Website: home-depot
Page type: customer-info-address
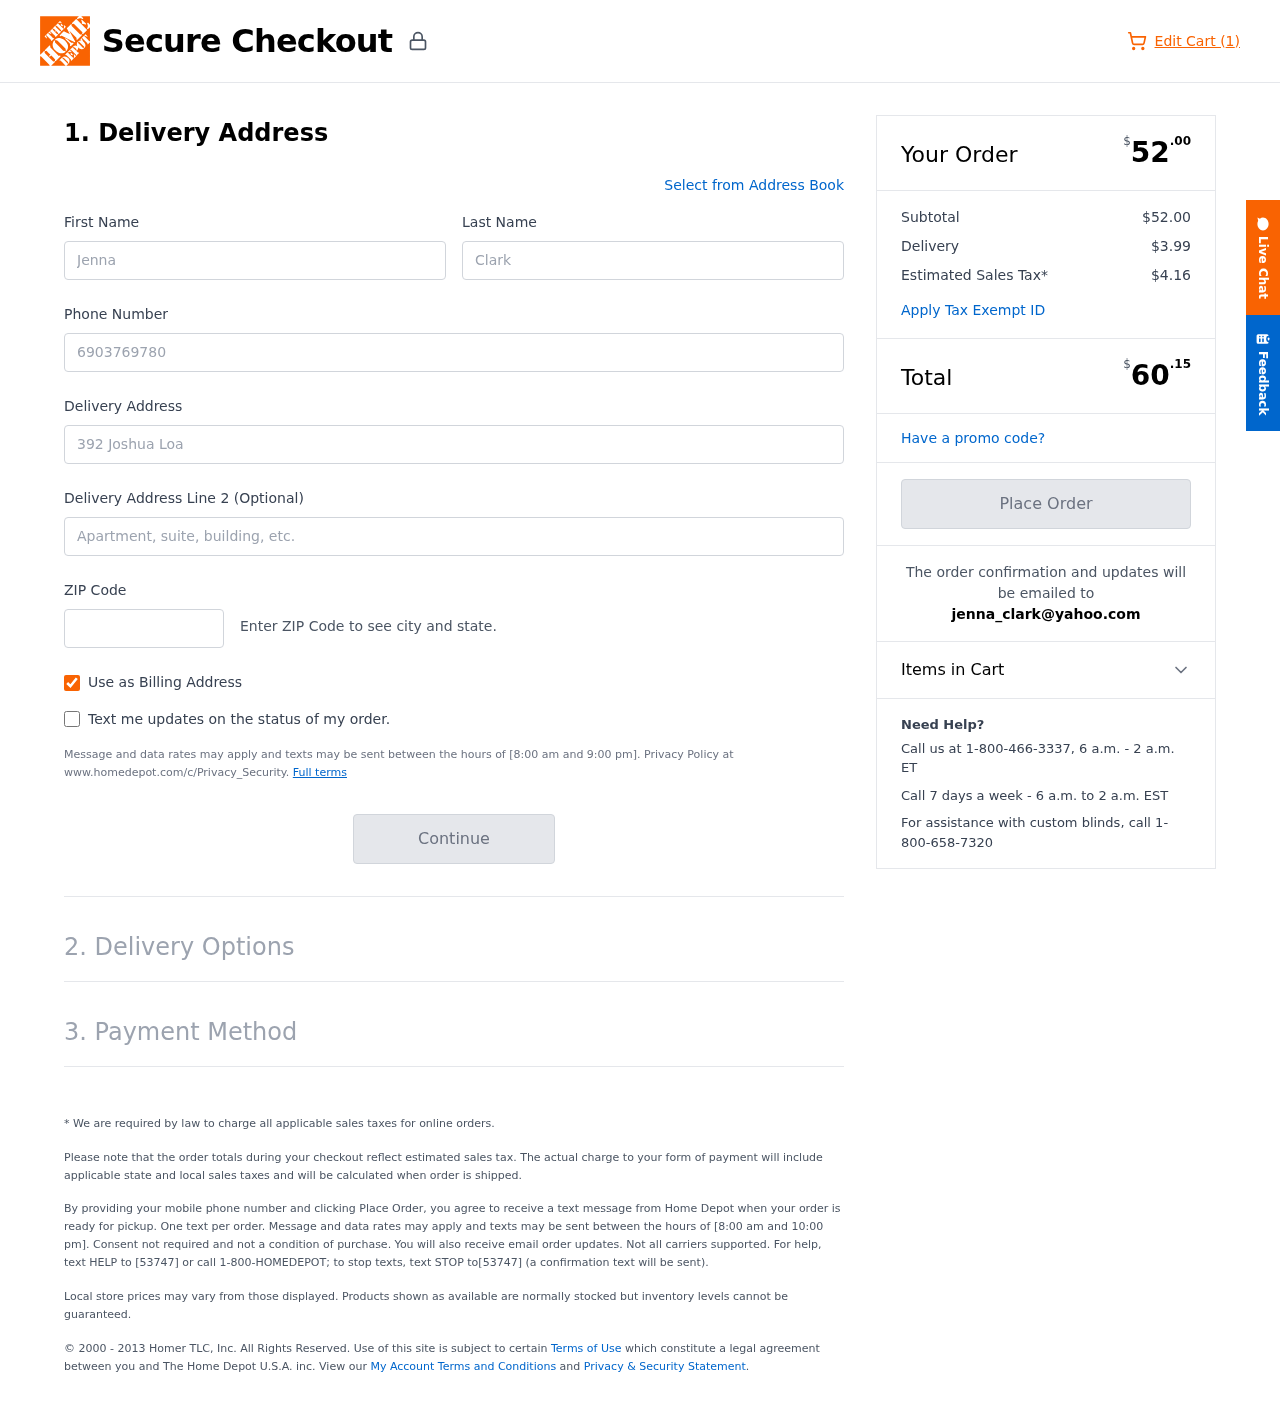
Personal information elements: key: PII_EMAIL
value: jenna_clark@yahoo.com
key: PII_FIRSTNAME
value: Jenna
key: PII_LASTNAME
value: Clark
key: PII_PHONE
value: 6903769780
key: PII_POSTCODE
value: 42909
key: PII_STREET
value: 392 Joshua Loaf Suite 984
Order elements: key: ORDER_NUM_ITEMS
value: Edit Cart (1)
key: ORDER_SUBTOTAL_HEADER
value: $52.00
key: ORDER_SUBTOTAL
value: $52.00
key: ORDER_SHIPPING_COST
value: $3.99
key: ORDER_TAX
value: $4.16
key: ORDER_TOTAL2
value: $60.15